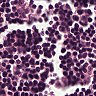
Metastatic tissue present: no